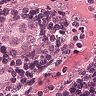
Metastatic tissue present: yes